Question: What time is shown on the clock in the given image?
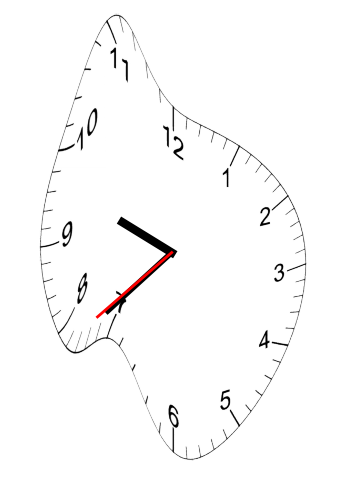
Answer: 09:37:38